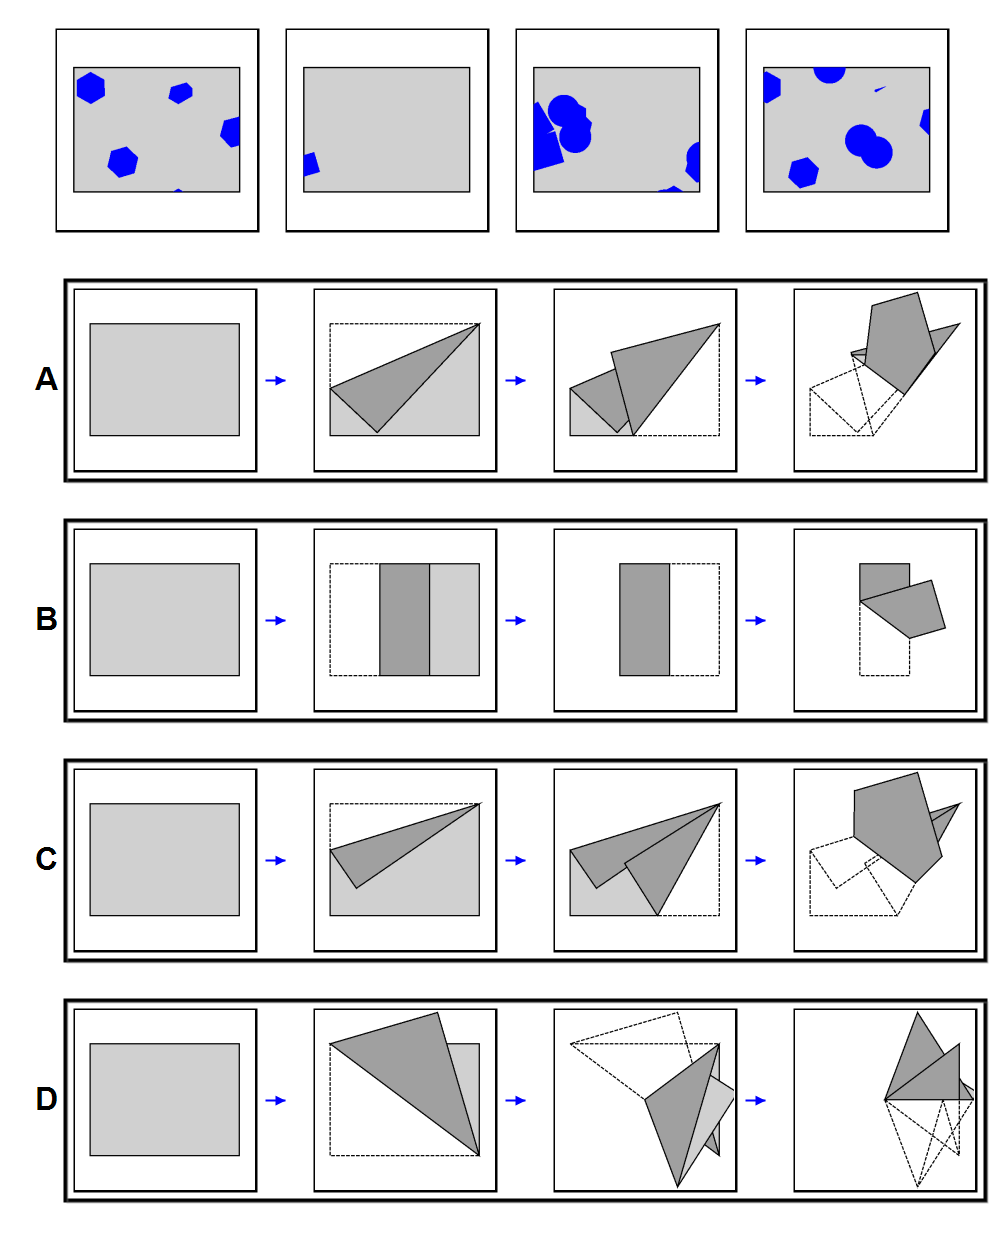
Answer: A